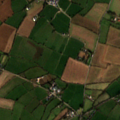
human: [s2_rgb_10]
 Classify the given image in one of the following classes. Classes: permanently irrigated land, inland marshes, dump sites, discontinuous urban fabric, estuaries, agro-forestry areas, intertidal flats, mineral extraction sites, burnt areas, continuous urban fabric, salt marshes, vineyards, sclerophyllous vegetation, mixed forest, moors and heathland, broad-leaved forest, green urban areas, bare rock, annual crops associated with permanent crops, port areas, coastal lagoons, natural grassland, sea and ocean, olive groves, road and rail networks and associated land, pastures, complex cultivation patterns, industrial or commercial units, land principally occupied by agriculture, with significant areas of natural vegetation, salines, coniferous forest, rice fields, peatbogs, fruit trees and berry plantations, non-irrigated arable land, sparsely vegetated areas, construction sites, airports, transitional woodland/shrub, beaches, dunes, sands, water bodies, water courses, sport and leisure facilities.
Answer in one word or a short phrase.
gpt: non-irrigated arable land, pastures